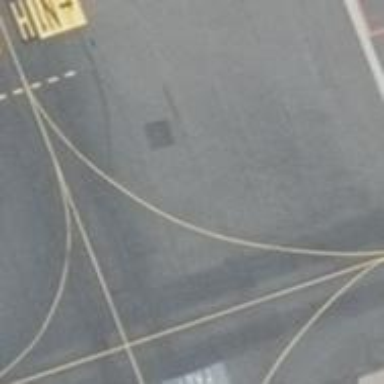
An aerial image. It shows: Taxiway at the airport with concrete surface.